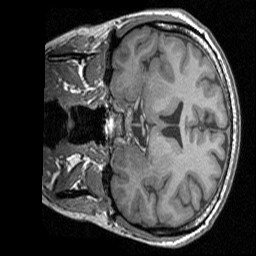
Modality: T1w
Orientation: coronal
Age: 27
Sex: female
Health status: healthy